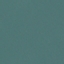
Land use / land cover: SeaLake